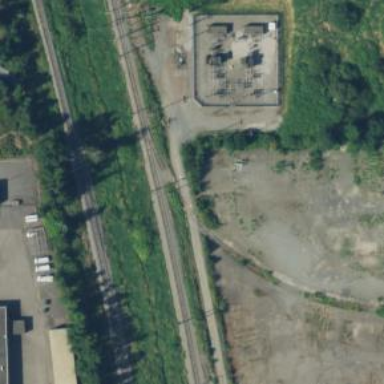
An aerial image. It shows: Rail spur service.